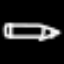
Label: pencil